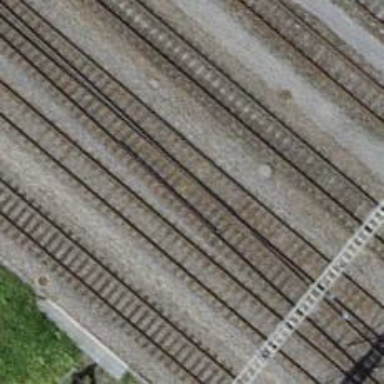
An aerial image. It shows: Railway with electrified contact lines.